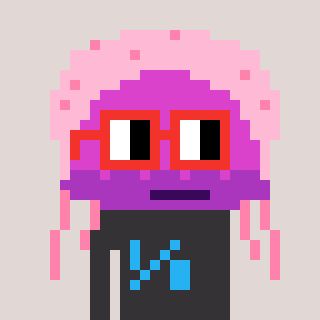
a pixel art character with square red glasses, a jellyfish-shaped head and a grayscale-colored body on a warm background